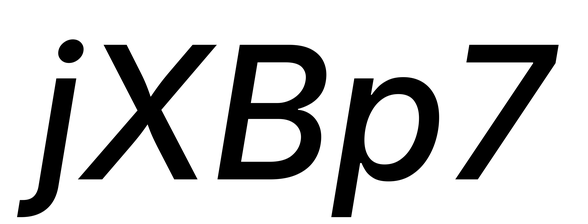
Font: Inter-Italic_Medium_Italic